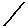
Label: line